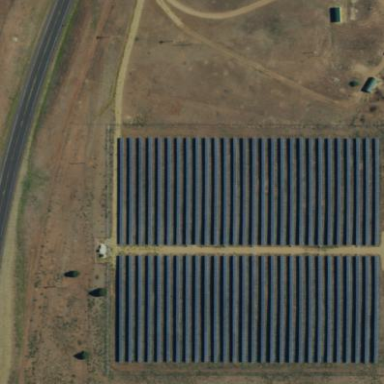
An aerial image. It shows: Solar power generator utilizing photovoltaic technology with solar photovoltaic panels.